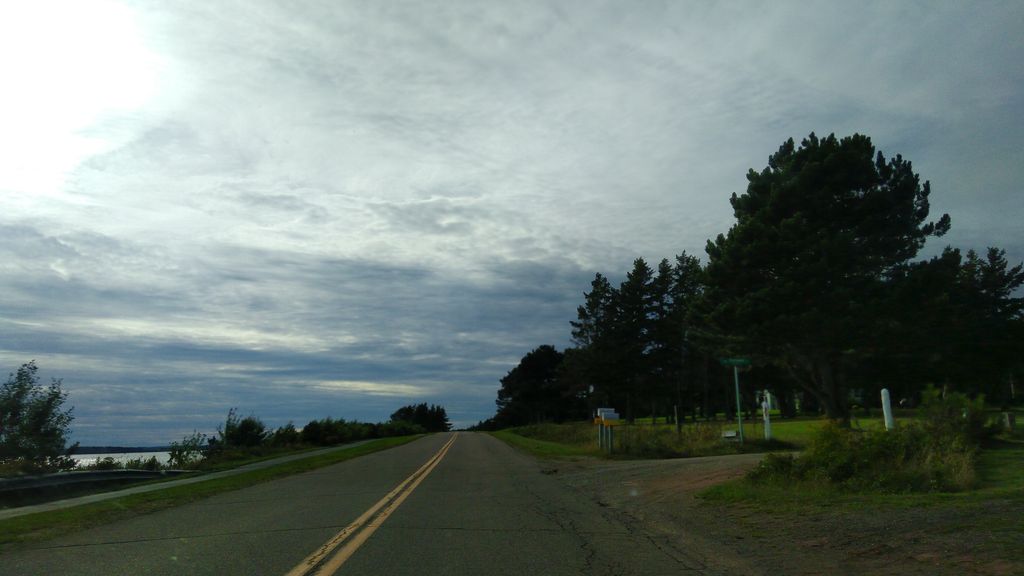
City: charlottetown